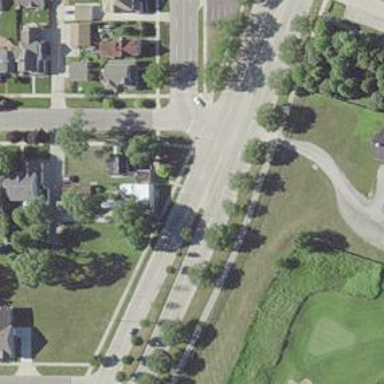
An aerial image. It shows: Secondary road with separate sidewalks.